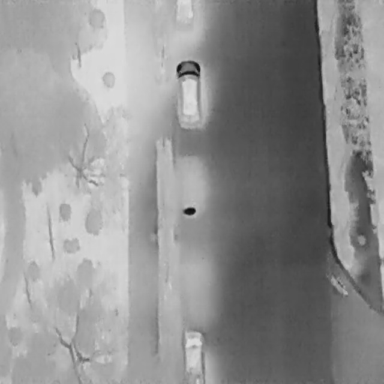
There are four objects shown in the infrared image, including a Bicycle, and three Cars.